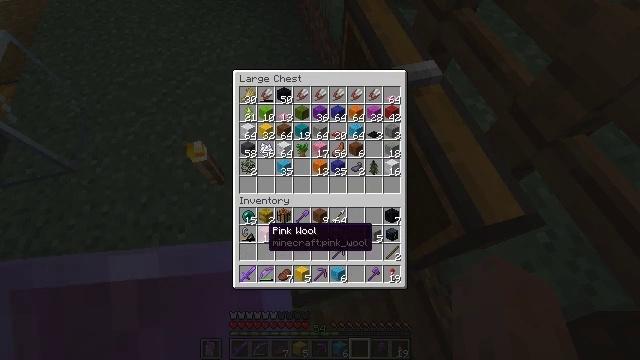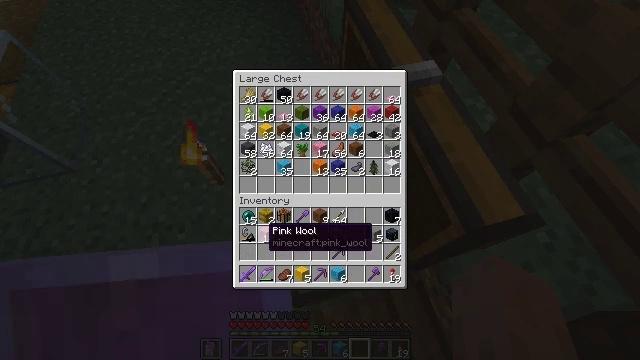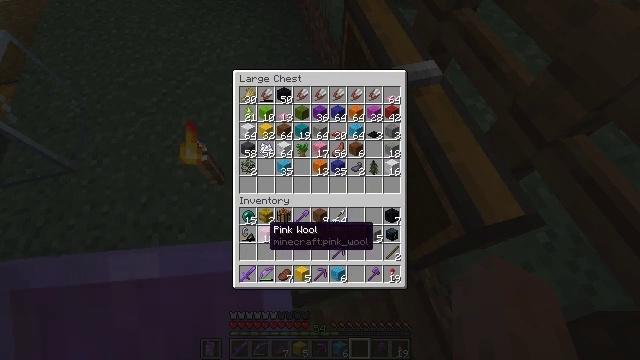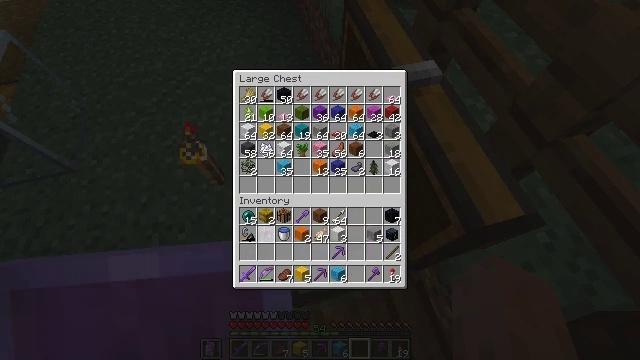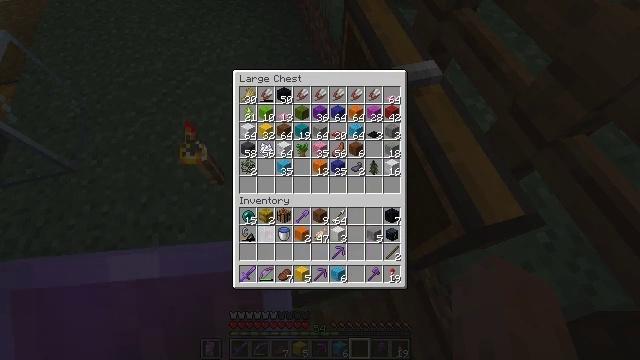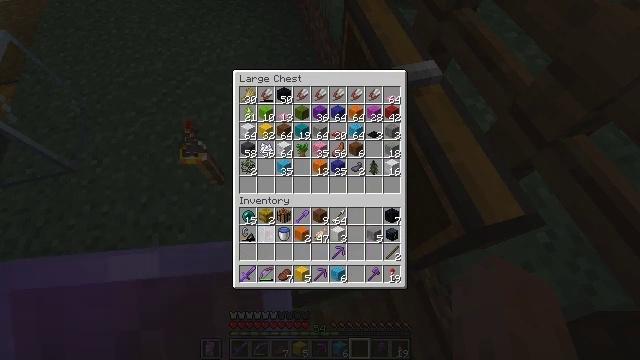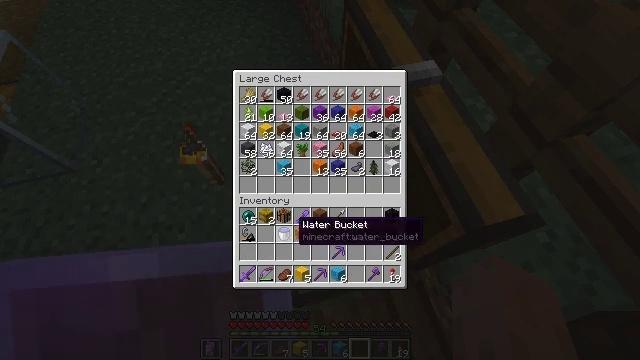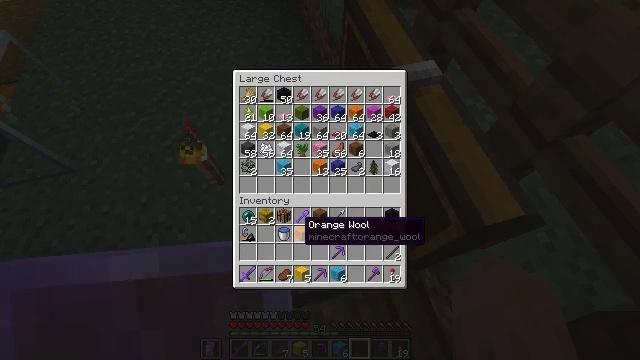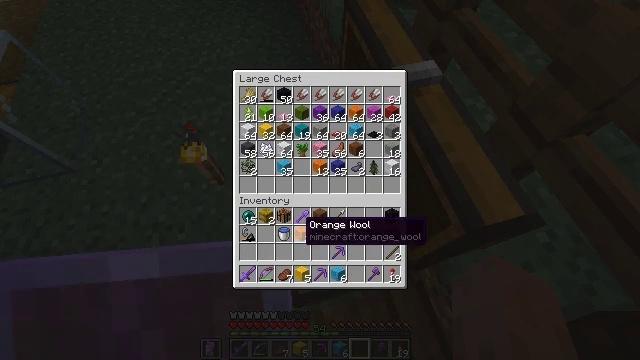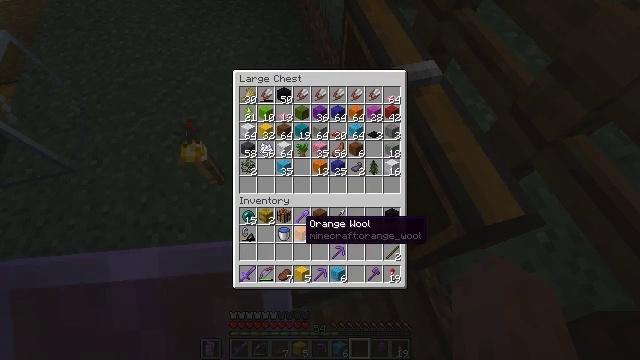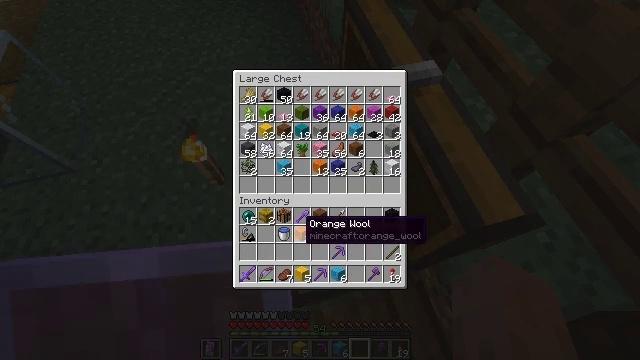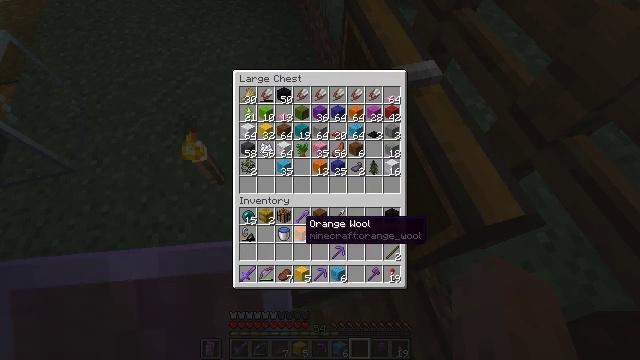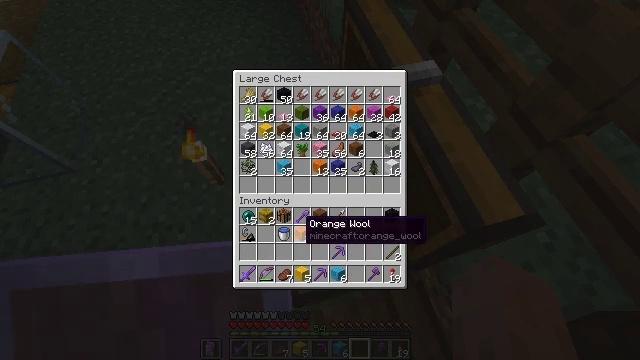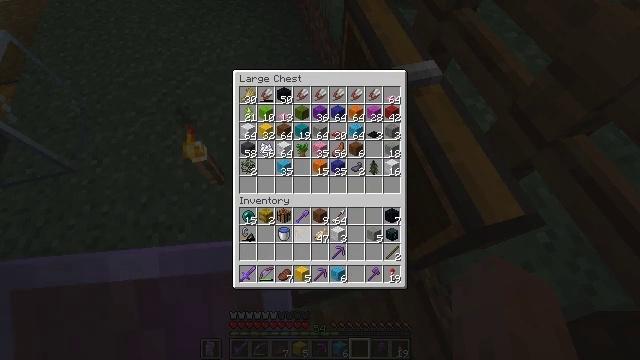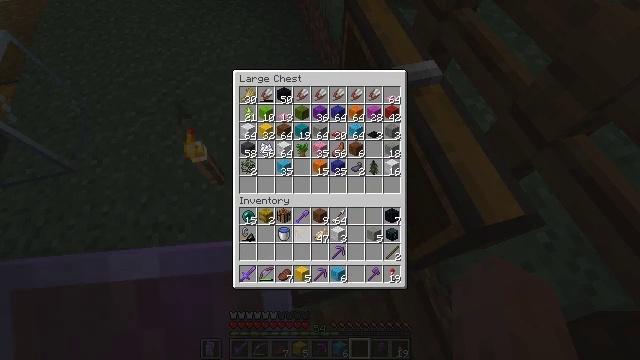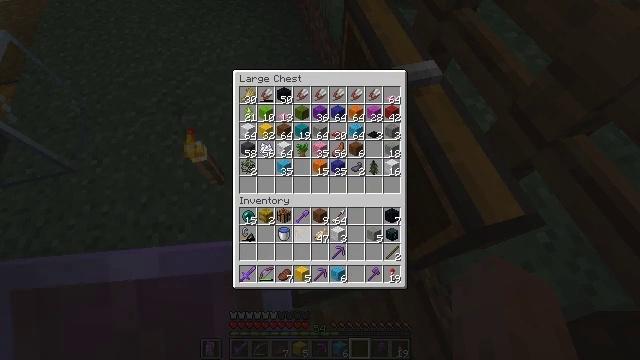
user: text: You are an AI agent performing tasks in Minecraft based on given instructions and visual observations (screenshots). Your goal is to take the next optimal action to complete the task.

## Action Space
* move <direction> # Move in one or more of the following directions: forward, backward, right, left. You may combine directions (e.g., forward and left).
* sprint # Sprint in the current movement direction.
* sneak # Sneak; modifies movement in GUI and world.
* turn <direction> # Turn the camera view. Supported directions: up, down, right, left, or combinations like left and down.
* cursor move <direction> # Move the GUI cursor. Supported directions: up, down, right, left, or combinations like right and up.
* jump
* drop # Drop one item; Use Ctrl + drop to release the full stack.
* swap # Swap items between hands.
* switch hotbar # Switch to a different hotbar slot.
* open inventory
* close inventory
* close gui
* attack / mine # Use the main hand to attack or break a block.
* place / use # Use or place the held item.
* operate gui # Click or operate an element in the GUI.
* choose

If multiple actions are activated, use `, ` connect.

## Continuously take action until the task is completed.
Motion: motion action
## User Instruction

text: Hunt a squid.
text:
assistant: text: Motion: sneak
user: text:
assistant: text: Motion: sneak
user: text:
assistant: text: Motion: sneak, attack / mine
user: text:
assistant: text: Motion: sneak, attack / mine
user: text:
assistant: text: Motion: sneak, attack / mine
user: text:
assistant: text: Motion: sneak, turn right
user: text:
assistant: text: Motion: sneak
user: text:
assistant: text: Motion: sneak
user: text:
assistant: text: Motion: sneak
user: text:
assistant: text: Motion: sneak
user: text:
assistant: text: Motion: sneak
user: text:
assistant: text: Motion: sneak
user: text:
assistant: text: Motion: sneak, attack / mine
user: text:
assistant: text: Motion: sneak, attack / mine
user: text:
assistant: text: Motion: sneak, attack / mine
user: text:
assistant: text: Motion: sneak
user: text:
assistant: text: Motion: sneak, turn right and down
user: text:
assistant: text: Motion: sneak, turn right and down
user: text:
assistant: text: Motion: sneak, turn right and down
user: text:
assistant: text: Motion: sneak
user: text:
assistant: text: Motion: sneak
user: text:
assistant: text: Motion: sneak
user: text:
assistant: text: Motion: sneak, turn left
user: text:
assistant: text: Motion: sneak
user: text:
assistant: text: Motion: sneak
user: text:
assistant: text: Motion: sneak
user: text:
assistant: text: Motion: sneak
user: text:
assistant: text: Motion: sneak
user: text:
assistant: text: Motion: sneak
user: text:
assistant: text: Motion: sneak